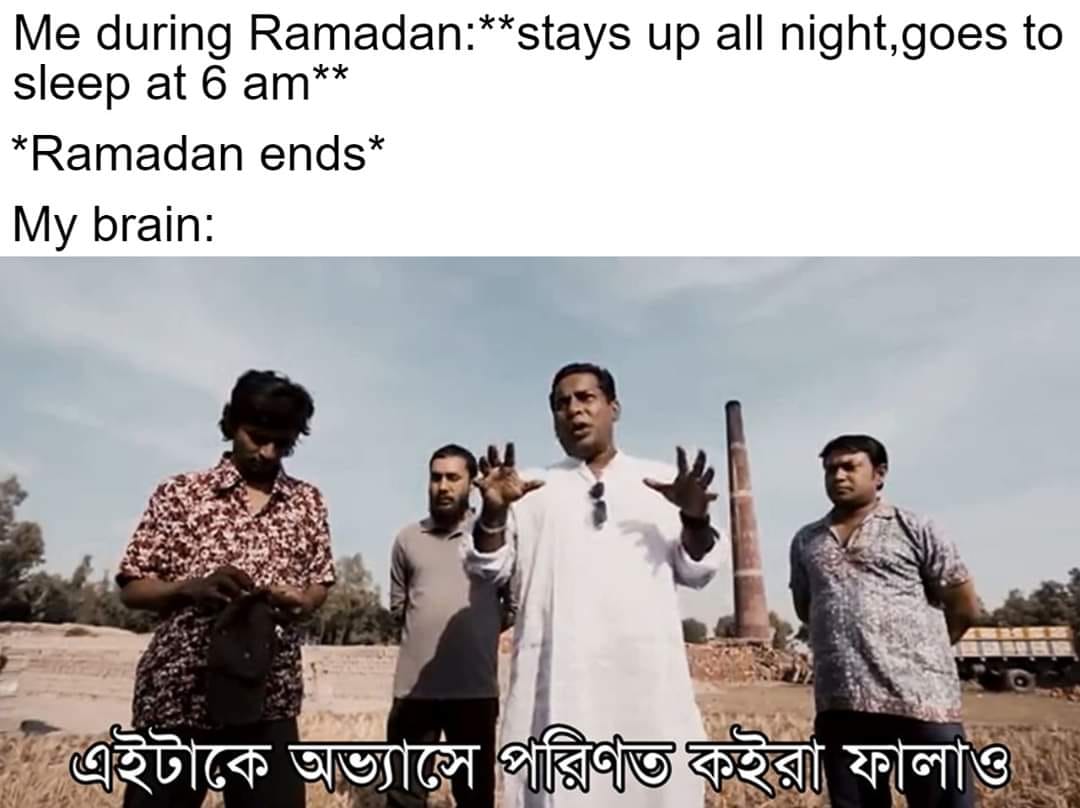
Caption: Me during Ramadan : * stays up all night , goes to sleep at 6 am**    *Ramadan ends*     My brain:  এইটাকে অভ্যাসে পরিণত কইরা ফালাও
Label: non-hate